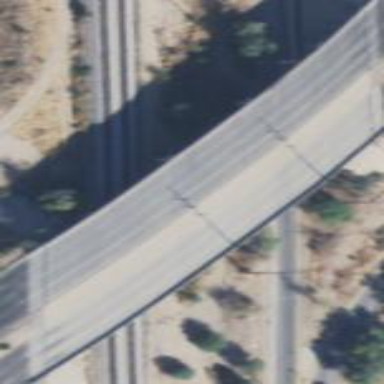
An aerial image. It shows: Man-made bridge.